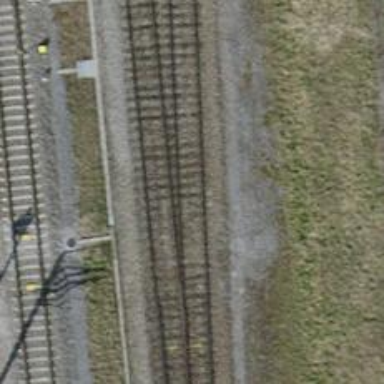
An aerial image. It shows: Railway with electrified contact lines.